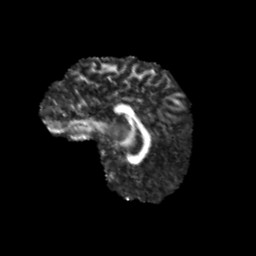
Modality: FA
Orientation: sagittal
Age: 11
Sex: male
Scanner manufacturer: siemens
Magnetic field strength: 3 T
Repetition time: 3.8 s
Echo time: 0.07 s